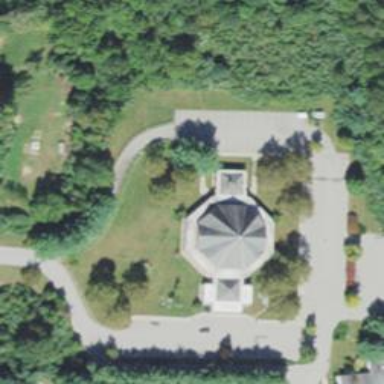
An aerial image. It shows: Place of worship.